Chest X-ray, PA view. Patient: 25 years old, sex F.
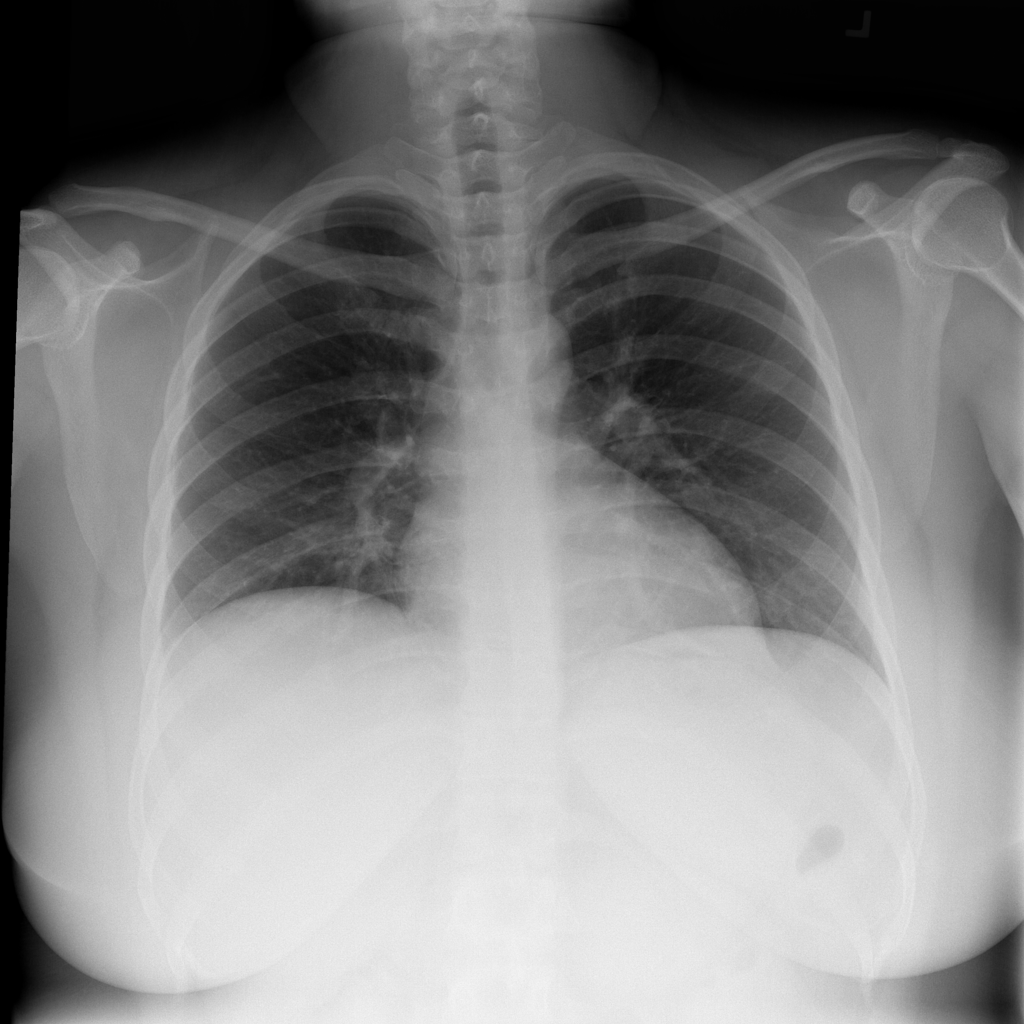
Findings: No Finding